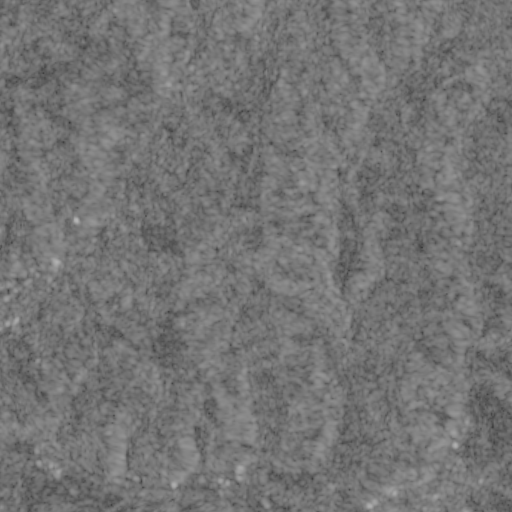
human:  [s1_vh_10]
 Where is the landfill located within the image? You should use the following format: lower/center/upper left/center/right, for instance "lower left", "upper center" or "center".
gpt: The landfill is located in the lower left of the image.
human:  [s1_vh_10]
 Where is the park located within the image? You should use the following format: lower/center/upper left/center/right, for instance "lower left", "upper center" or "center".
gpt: The park is located in the lower right of the image.
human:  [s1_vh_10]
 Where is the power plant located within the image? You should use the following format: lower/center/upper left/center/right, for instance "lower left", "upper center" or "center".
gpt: There is no power plant in the image.

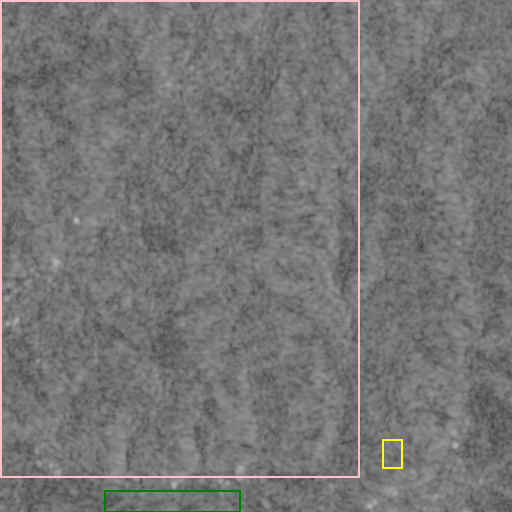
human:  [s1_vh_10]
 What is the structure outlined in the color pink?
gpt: The structure outlined in pink is a crop field.
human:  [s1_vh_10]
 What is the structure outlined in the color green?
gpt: The structure outlined in green is a landfill.
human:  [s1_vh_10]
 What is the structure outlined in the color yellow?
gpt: The structure outlined in yellow is a park.
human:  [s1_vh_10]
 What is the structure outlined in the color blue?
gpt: There is no blue outline.